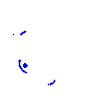
Particle: pion